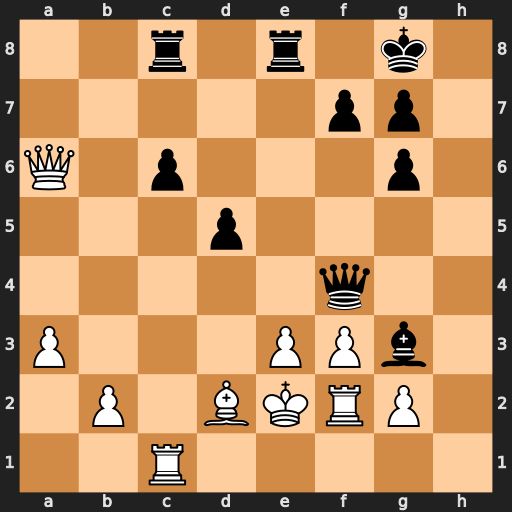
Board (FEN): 2r1r1k1/5pp1/Q1p3p1/3p4/5q2/P3PPb1/1P1BKRP1/2R5
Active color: w
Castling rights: -
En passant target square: -
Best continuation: Qxc8 Rxc8 exf4